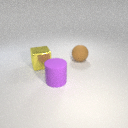
large brown rubber sphere behind large yellow metal cube